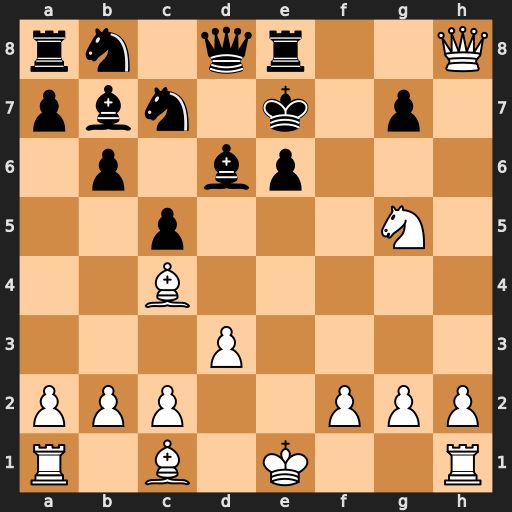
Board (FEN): rn1qr2Q/pbn1k1p1/1p1bp3/2p3N1/2B5/3P4/PPP2PPP/R1B1K2R
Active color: w
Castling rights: KQ
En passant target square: -
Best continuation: Qxg7#